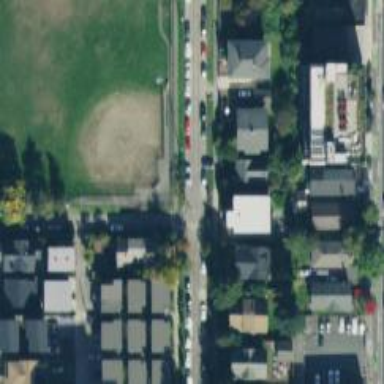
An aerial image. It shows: Residential road with separate asphalt sidewalk.